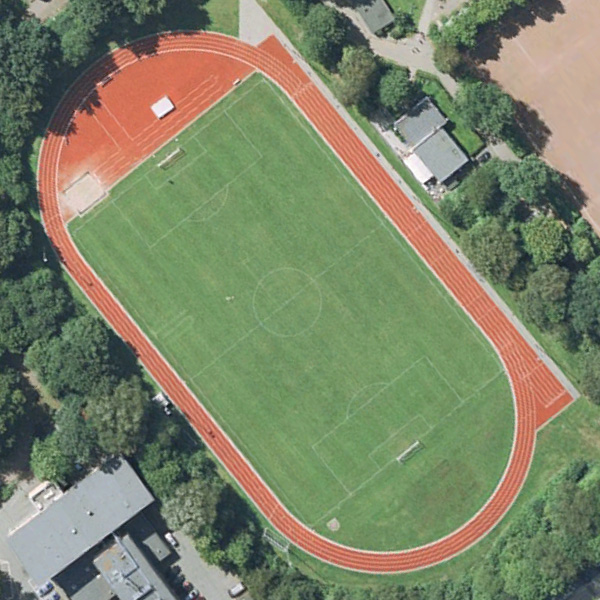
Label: Playground